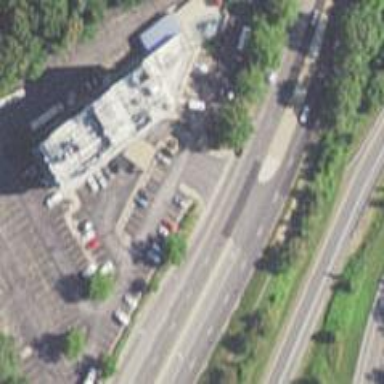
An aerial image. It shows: Asphalt driveway on the left side of the service road with sidewalk.